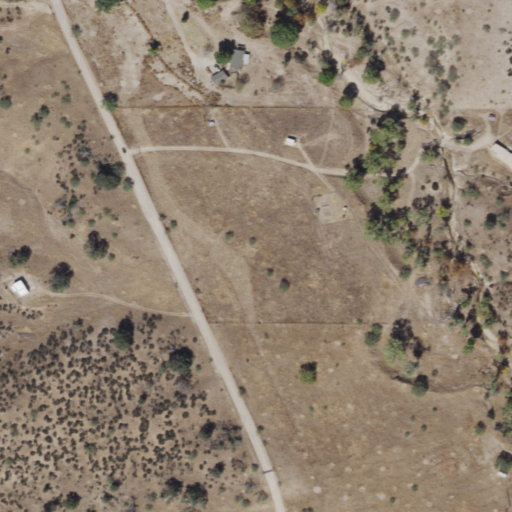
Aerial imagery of plain(s) in Arizona named Miller Flat containing shrub, grassland, and open development